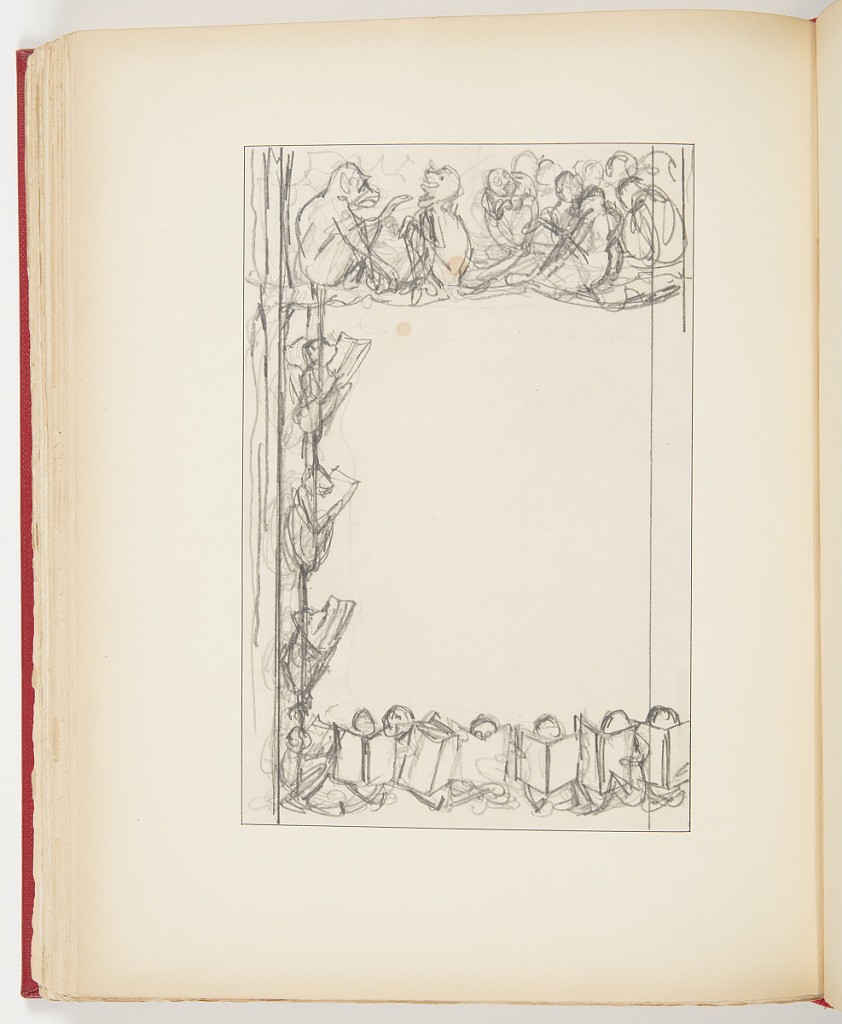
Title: Sketch for “The Socratic Chimpanzee and the Shadow Baboon” in “Fables, Out of This World”
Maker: Frederick Stuart Church, American, 1842–1924
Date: ca. 1877
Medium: Graphite on paper
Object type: Ephemera
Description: Boarder for short story in "Fables". Top, various monkeys sitting on a branch. Left, profile of monkeys sitting on a tree reading a book. Bottom, monkeys reading, book cover facing audience, covering body of monkeys, tops of heads seen.